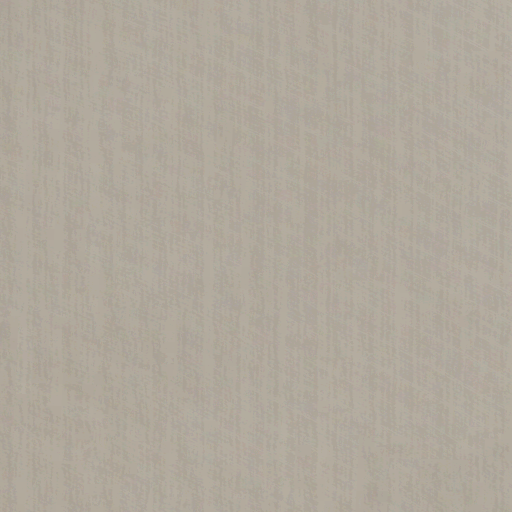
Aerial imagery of plain(s) in Oregon named Shutler Flat containing only cultivated crops